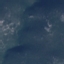
Land use / land cover: HerbaceousVegetation